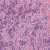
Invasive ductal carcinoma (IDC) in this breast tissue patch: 1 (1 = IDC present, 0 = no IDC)